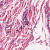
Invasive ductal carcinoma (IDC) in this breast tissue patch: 0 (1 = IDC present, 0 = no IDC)